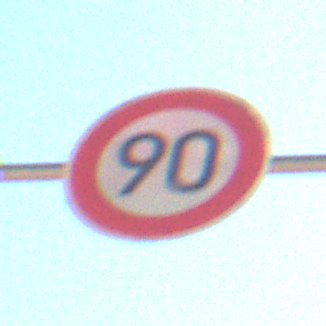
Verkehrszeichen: Geschwindigkeit90
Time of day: MorningAfternoon
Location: Outdoor (Nature)
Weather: Clear
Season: Summer
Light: Natural